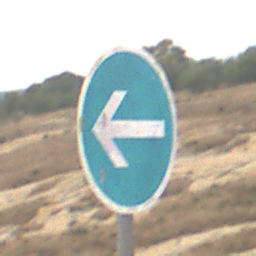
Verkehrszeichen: VorgeschriebeneFahrtrichtungHierLinks
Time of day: MorningAfternoon
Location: Outdoor (Nature)
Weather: Overcast
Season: NotSpecified
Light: Natural